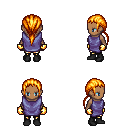
a pixel art fantasy rpg character, female body template, human, dark skin, chain tabard jacket, gold greaves, light blonde ponytail hairstyle, gold gloves, black shoes, four views (front, back, left, right), 2x2 character sprite sheet, small pixel art, hard edges, no anti-aliasing